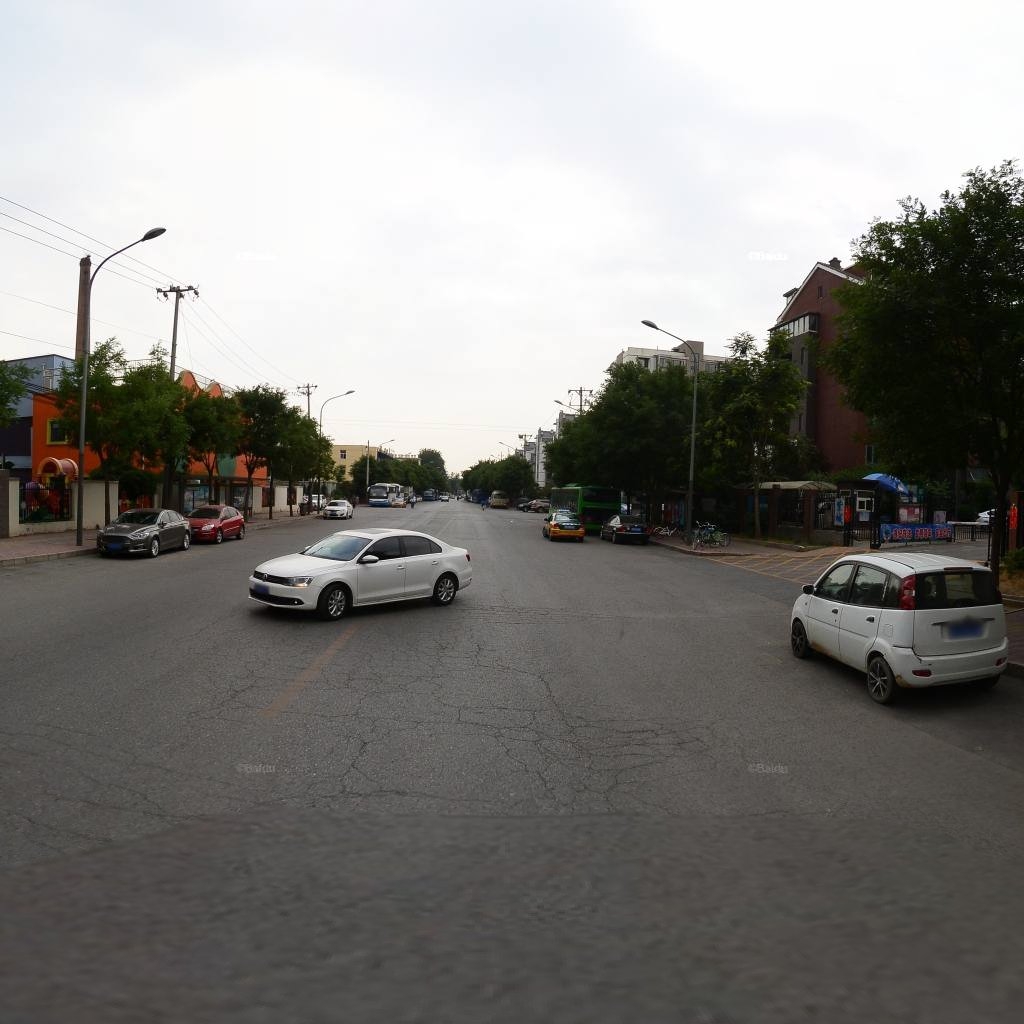
Region: Haidian
Road damage annotations: alligator crack